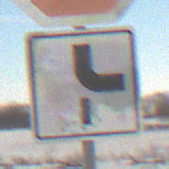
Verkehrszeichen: VerlaufVorfahrtsstrasse10
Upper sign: Stop
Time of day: MorningAfternoon
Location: Outdoor (Nature)
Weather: Overcast
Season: Winter
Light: Natural